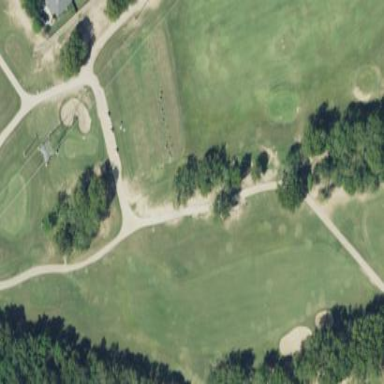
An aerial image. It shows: Golf rough area.